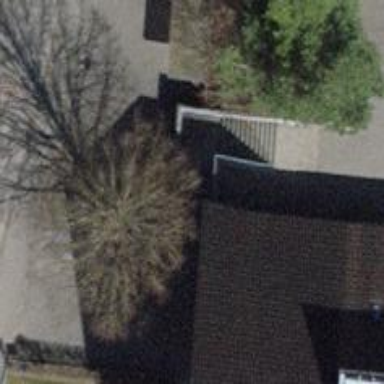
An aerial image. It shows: Road with steps.